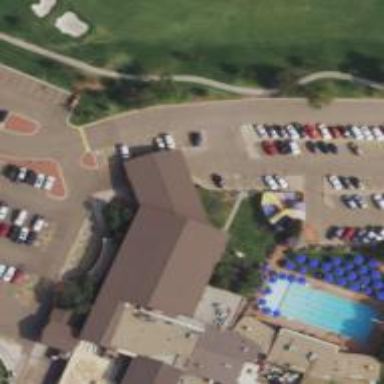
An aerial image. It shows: Clubhouse building at golf course.